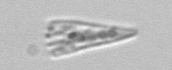
Label: Licmophora